Question: I have a button inside a scrollView.When the button is clicked, I need a PopupWindow to show up with the softkeyboard up as soon as the button is clicked. This is how my code looks today :
'''
final Button b = (Button) findViewById(R.id.button);
b.setOnClickListener(new View.OnClickListener() {
@Override
public void onClick(View v) {
LayoutInflater layoutInflater = (LayoutInflater) getBaseContext().getSystemService(LAYOUT_INFLATER_SERVICE);
View popupView = layoutInflater.inflate(R.layout.popup, null);
final PopupWindow popupWindow = new PopupWindow(popupView,WindowManager.LayoutParams.MATCH_PARENT,WindowManager.LayoutParams.MATCH_PARENT,true);
popupWindow.showAtLocation(v.getRootView(), Gravity.FILL, 0, 0);
//Bring soft keyboard up : NOT WORKING
final InputMethodManager mInputMethodManager = (InputMethodManager) getBaseContext().getSystemService(Context.INPUT_METHOD_SERVICE);
EditText editText = (EditText) popupView.findViewById(R.id.editText);
mInputMethodManager.showSoftInput(editText, 0);
}
});
'''
and my Layout XML looks like this :
'''
<?xml version="1.0" encoding="utf-8"?>
<RelativeLayout xmlns:android="http://schemas.android.com/apk/res/android"
android:layout_width="wrap_content"
android:layout_height="wrap_content" >
<EditText
android:id="@+id/yourViewsEditText"
android:layout_width="wrap_content"
android:layout_height="wrap_content"
android:hint="Your Views"
>
</EditText>
</RelativeLayout>
'''
When I try a fill_parent instead of the wrap_content, it starts off by filling the whole screen. I am trying to achieve something like this :
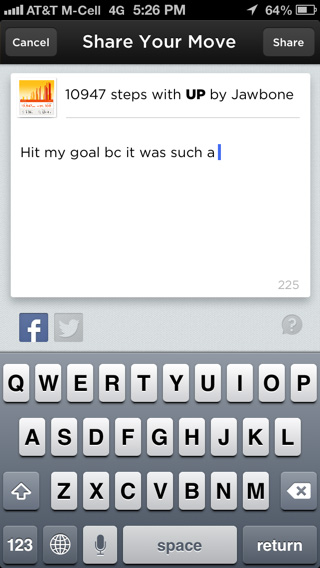
Answer: Perhaps try using the following xml layout:
'''
<?xml version="1.0" encoding="utf-8"?>
<RelativeLayout xmlns:android="http://schemas.android.com/apk/res/android"
android:layout_width="fill_parent"
android:layout_height="fill_parent"
android:isScrollContainer="true" >
<EditText
android:id="@+id/yourViewsEditText"
android:layout_width="fill_parent"
android:layout_height="fill_parent"
android:hint="Your Views" />
</RelativeLayout>
'''
It should automatically set the height of your layout till the start of your soft-keyboard.